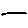
Label: line